Chest X-ray. View position: PA
Patient age: 68
Patient sex: M
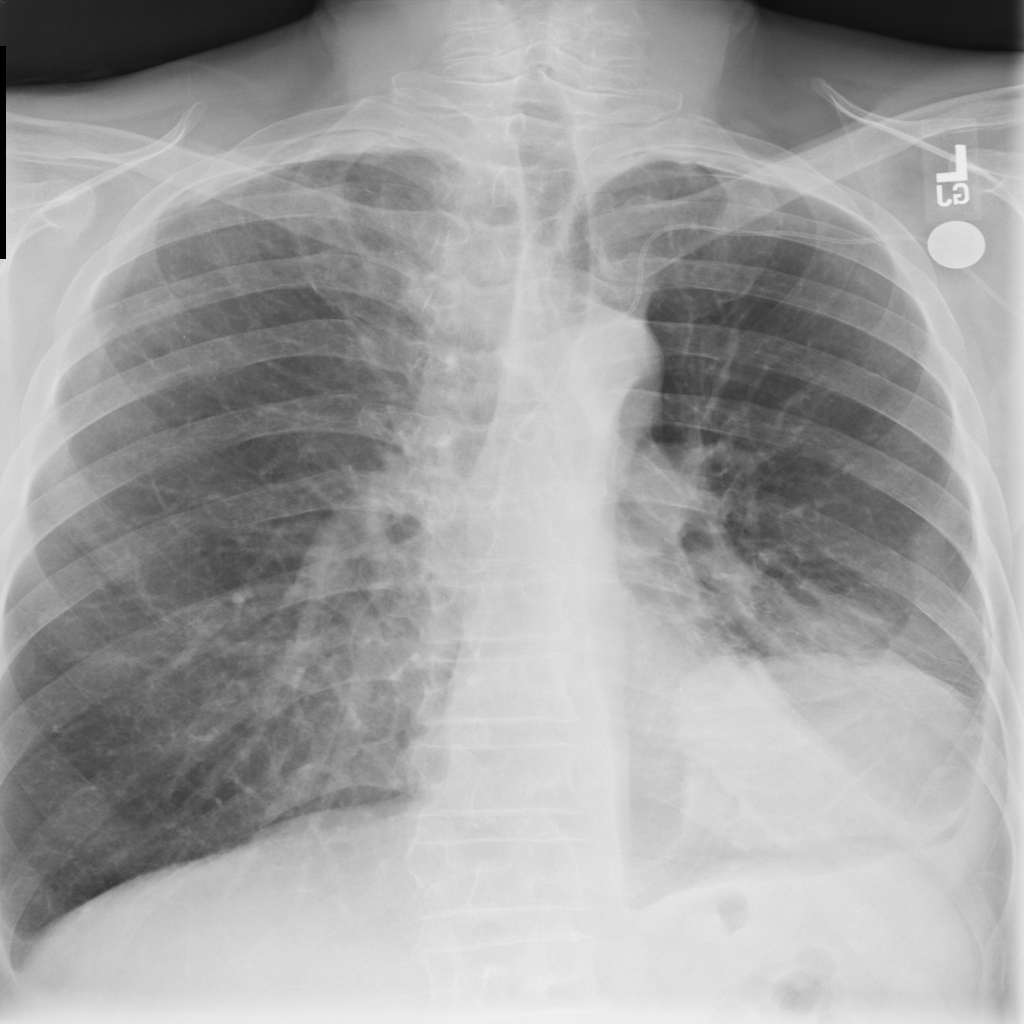
Finding: Pneumothorax